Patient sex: M
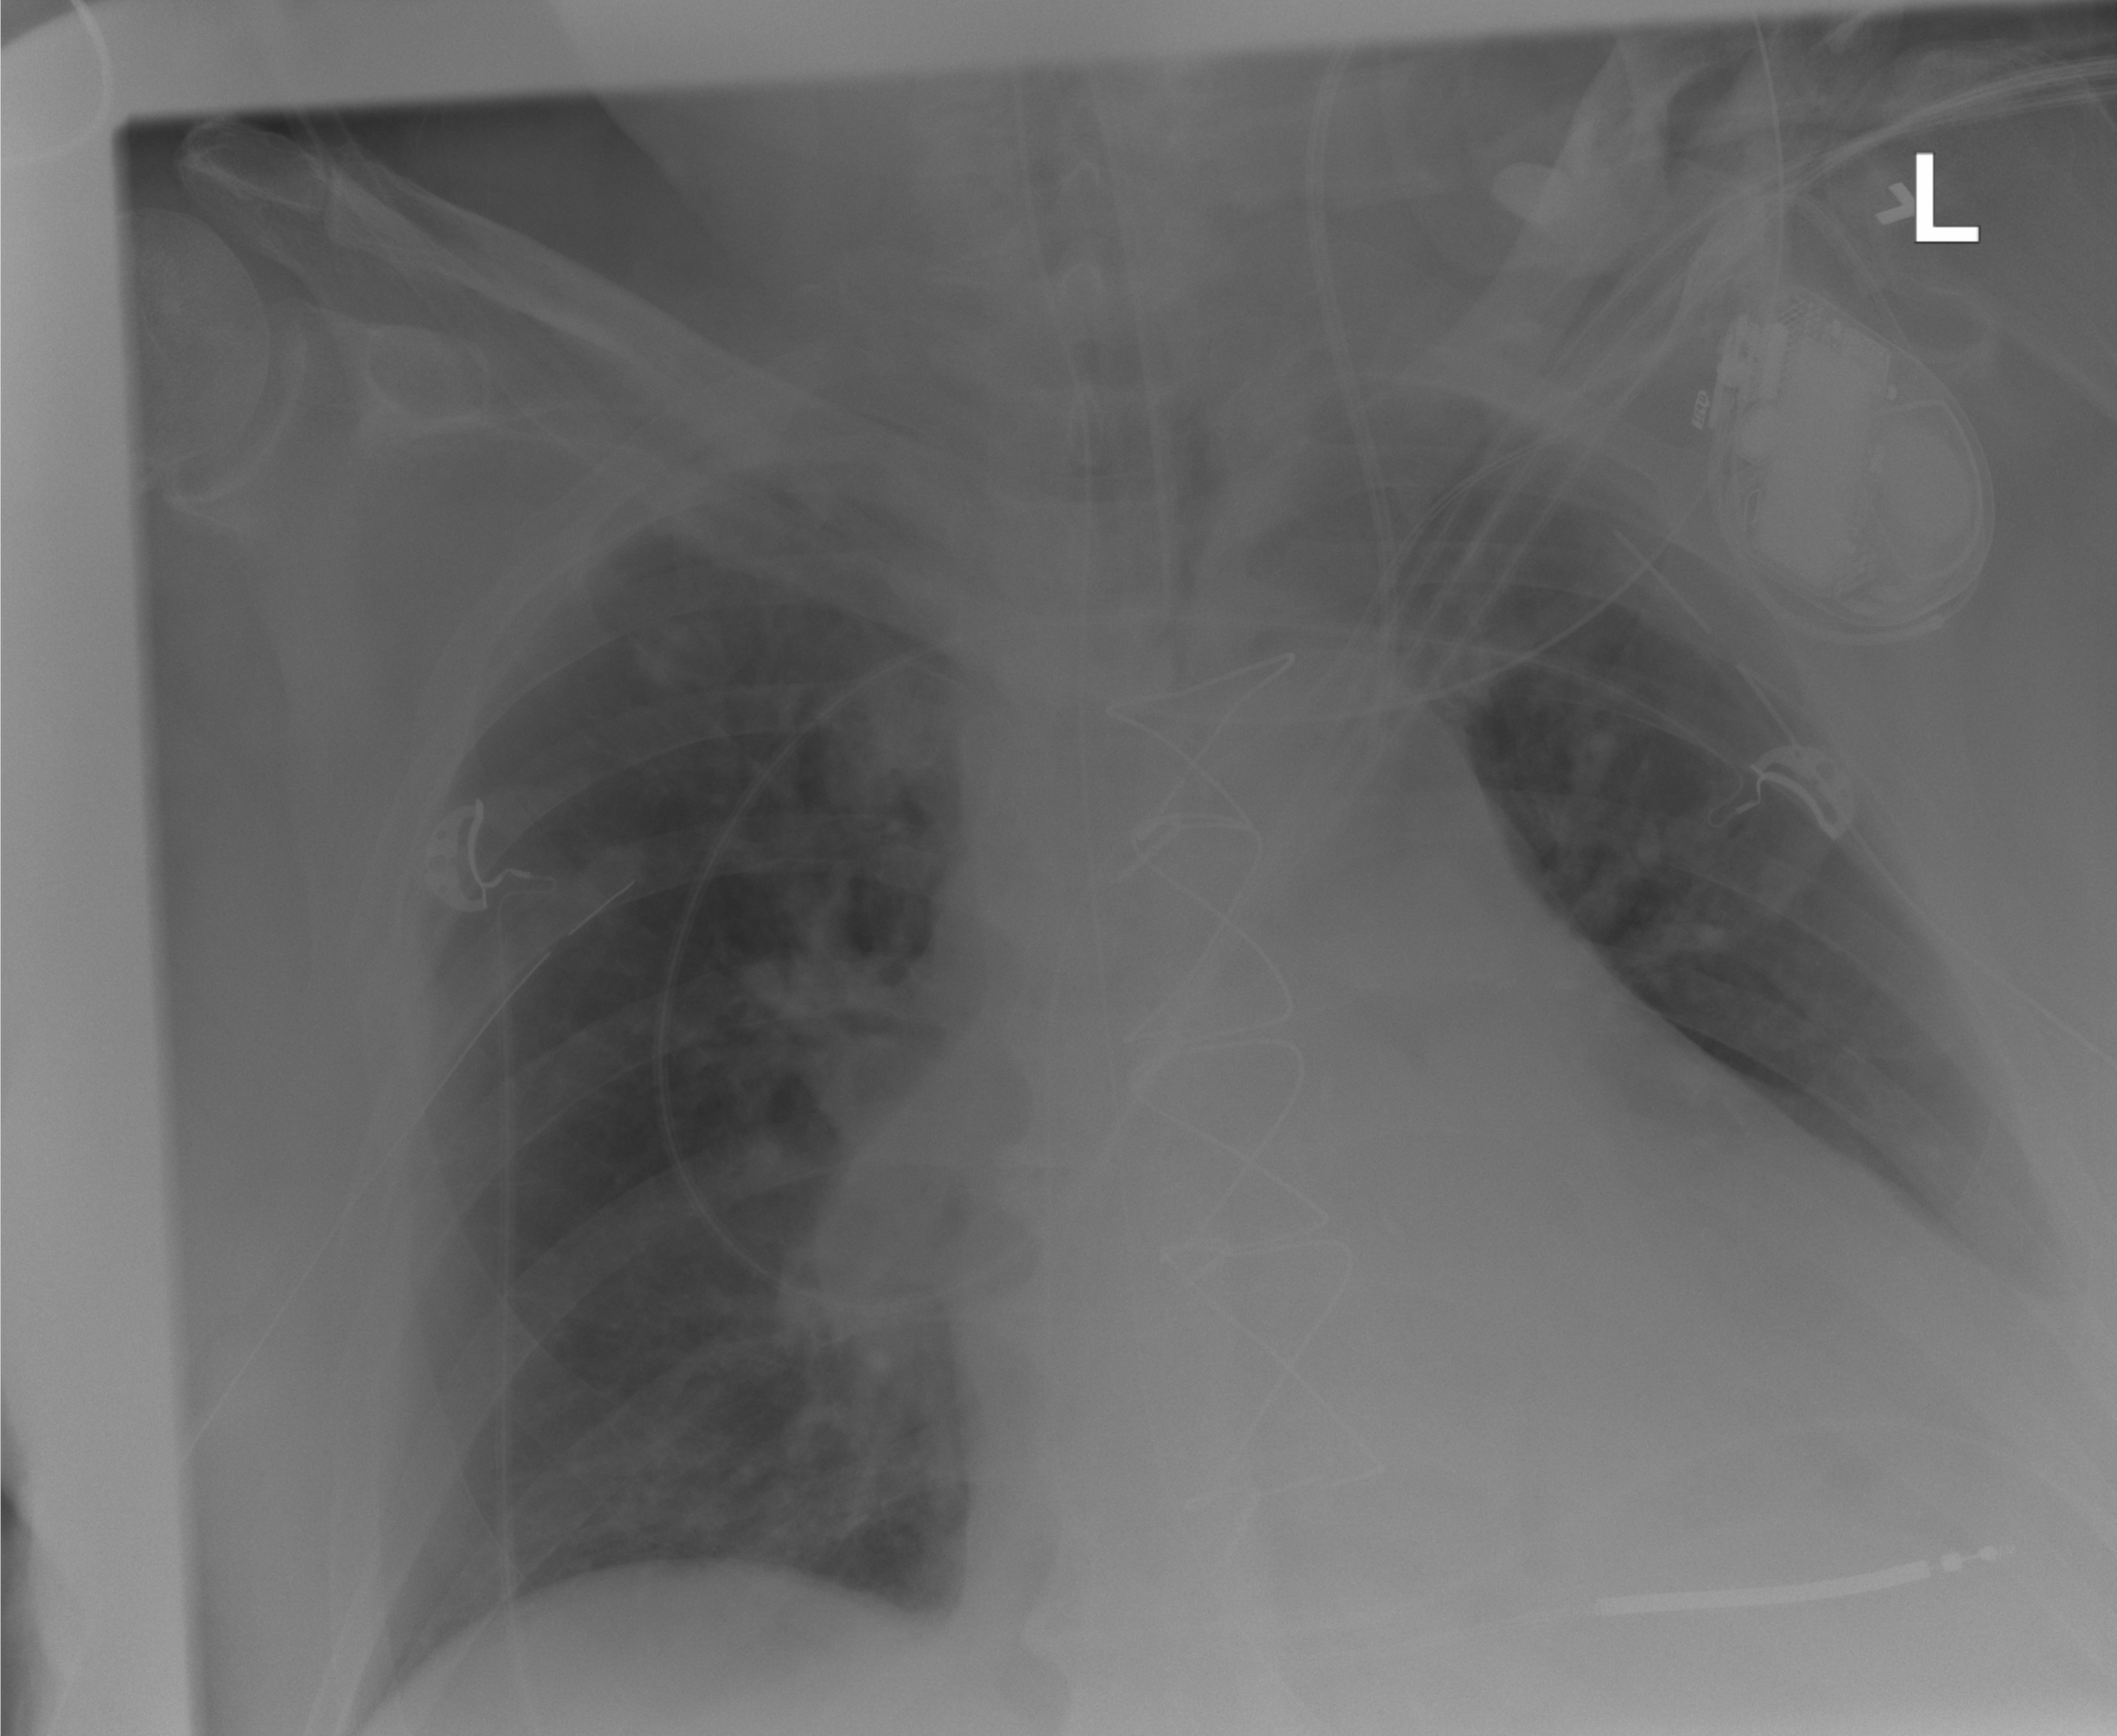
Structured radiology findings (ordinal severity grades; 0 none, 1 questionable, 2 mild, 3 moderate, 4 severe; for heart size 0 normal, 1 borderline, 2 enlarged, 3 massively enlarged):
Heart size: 2
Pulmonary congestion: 0
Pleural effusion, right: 0
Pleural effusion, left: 2
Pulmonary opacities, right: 2
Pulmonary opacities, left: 0
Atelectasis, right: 0
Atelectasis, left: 2